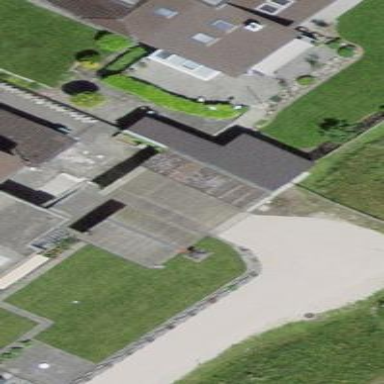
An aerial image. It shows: Garage.